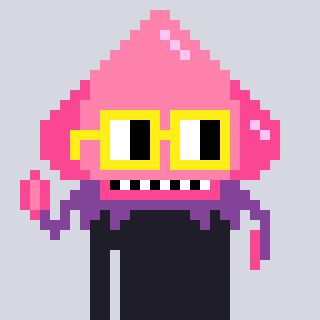
a pixel art character with square yellow glasses, a squid-shaped head and a peachy-colored body on a cool background